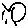
Label: sun